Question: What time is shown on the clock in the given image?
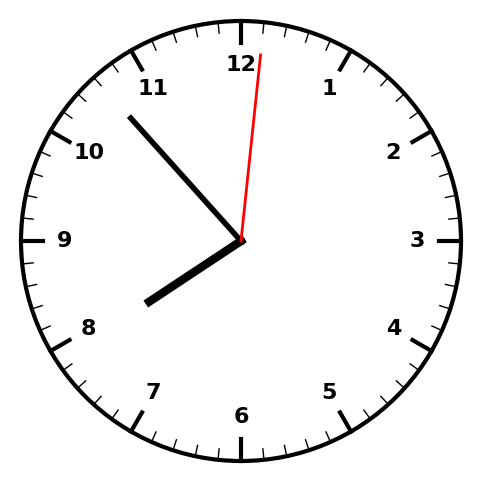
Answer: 07:53:01